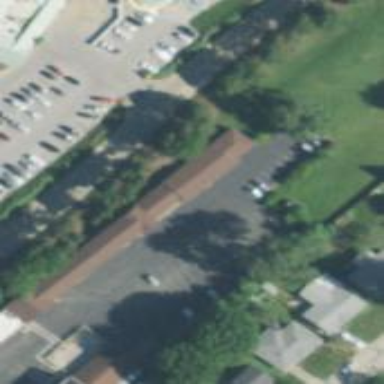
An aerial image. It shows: Motel.